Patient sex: M
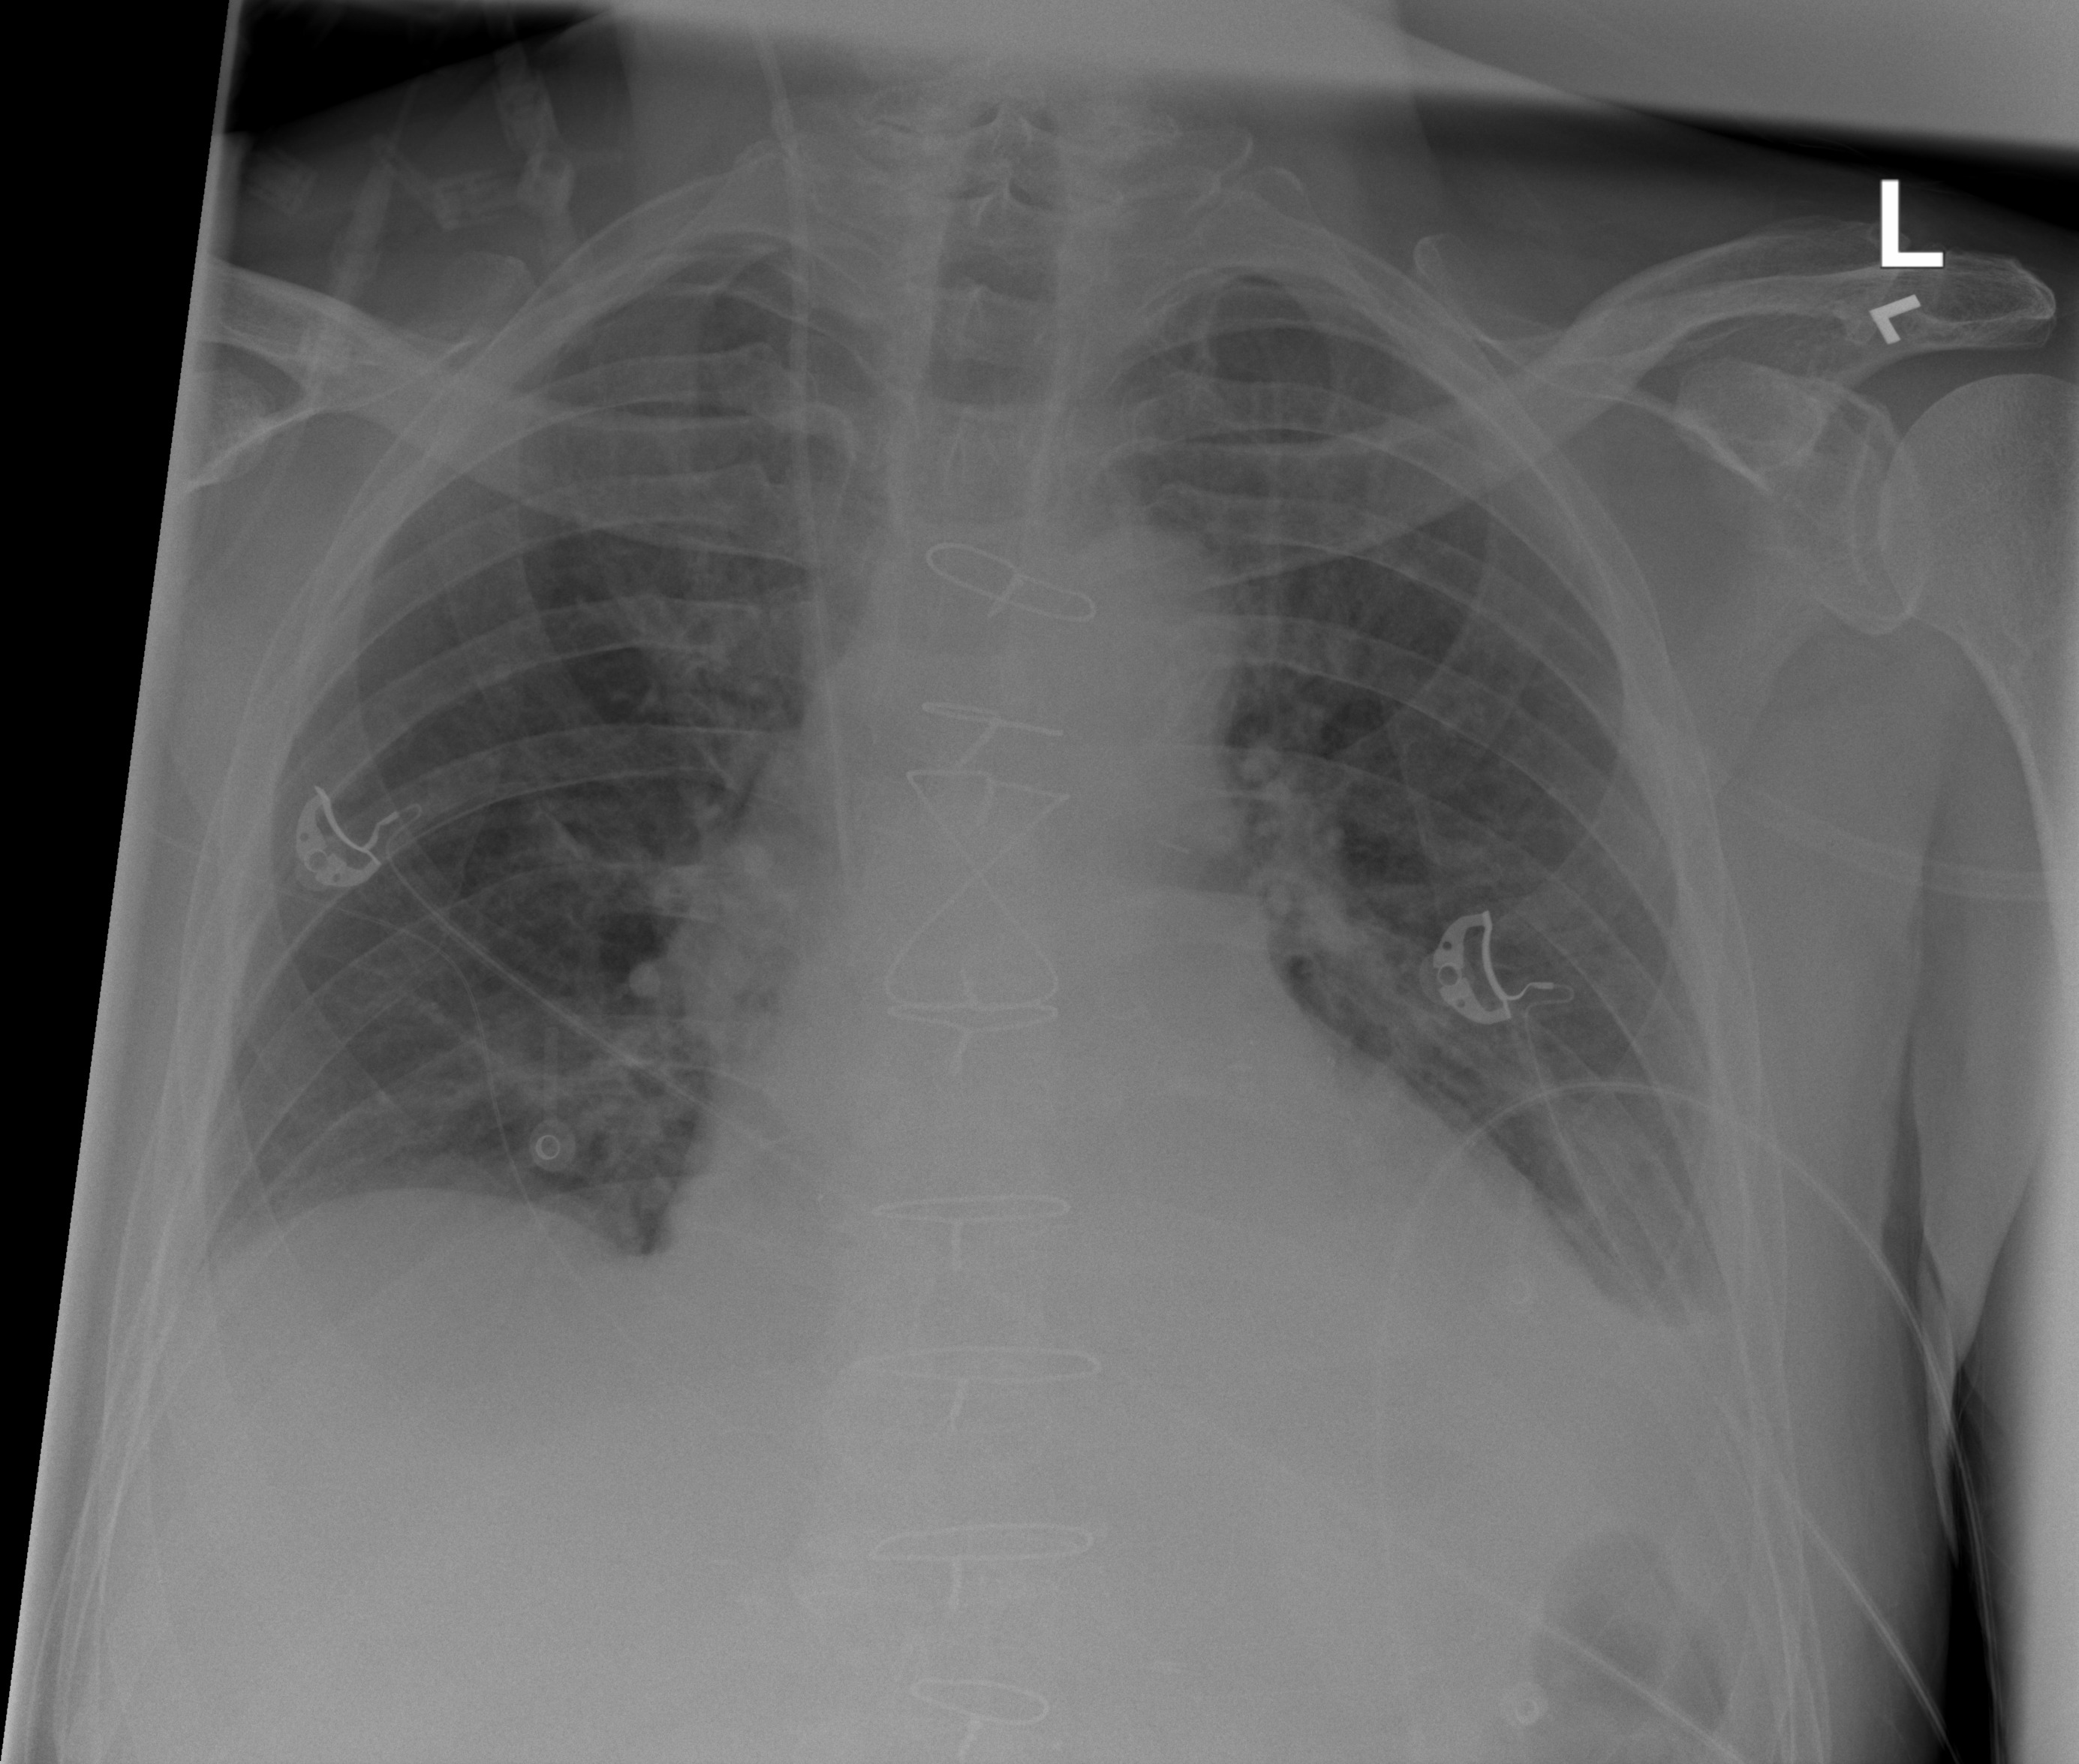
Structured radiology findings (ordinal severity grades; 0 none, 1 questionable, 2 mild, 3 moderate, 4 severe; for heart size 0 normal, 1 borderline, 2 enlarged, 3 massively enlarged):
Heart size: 2
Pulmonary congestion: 2
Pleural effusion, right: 1
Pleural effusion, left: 2
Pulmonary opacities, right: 0
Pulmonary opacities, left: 0
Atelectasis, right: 0
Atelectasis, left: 2